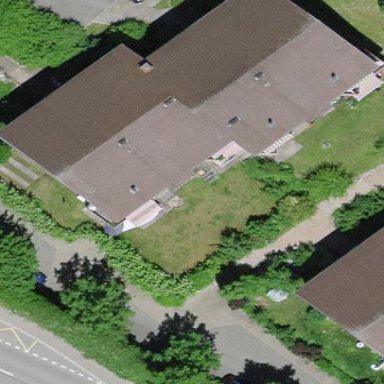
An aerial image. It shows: Group of garages.